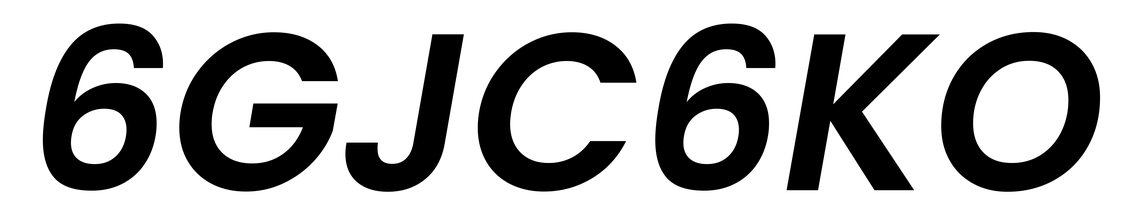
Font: Poppins-SemiBoldItalic